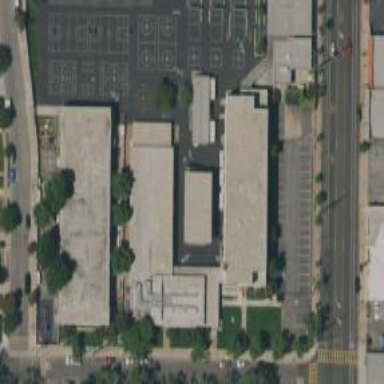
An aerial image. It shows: School.